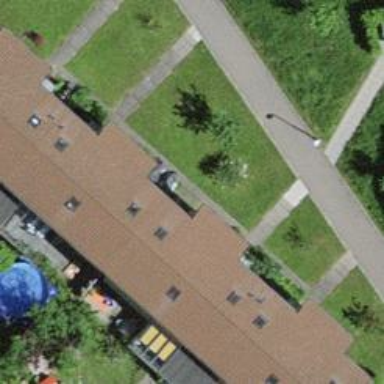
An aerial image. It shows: Terrace building.